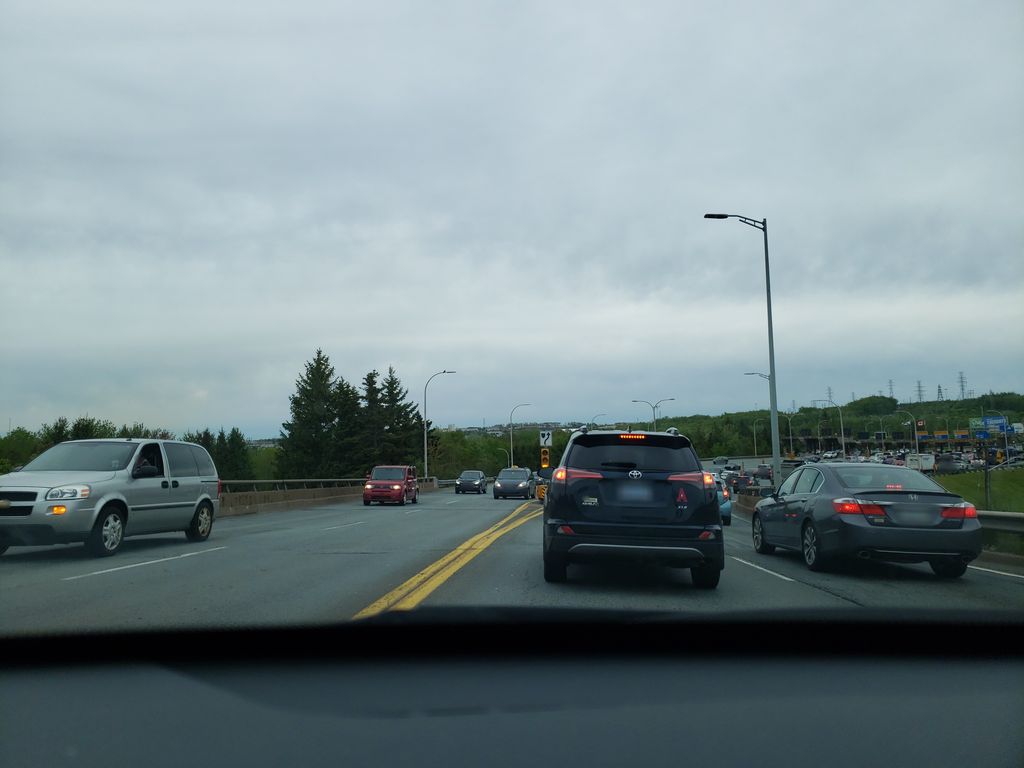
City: halifax